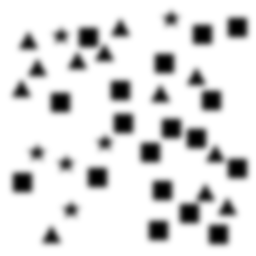
Squares: 18
Triangles: 12
Stars: 6
Total shapes: 36